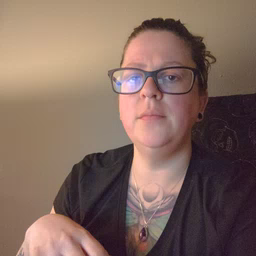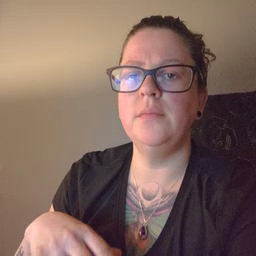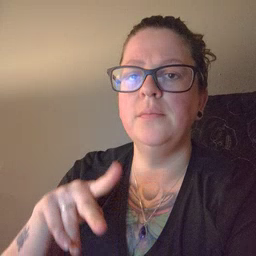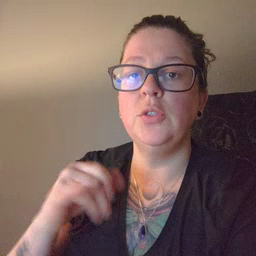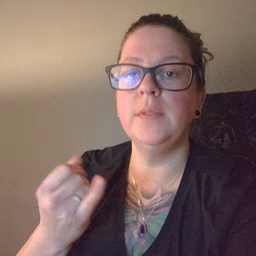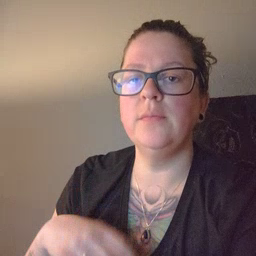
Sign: pajamas